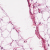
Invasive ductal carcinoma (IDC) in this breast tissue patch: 0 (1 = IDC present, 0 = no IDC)